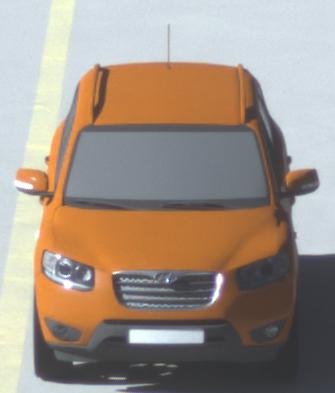
Make: Hyundai
Model: Santa Fe 2.4
Detailed model: Santa Fe (CM)
Model produced from: 2010/01
Model produced until: 2012/09
Doors: 5
Color: orange
Road condition: dry road
Daytime: morning or afternoon
Contrast: high contrast